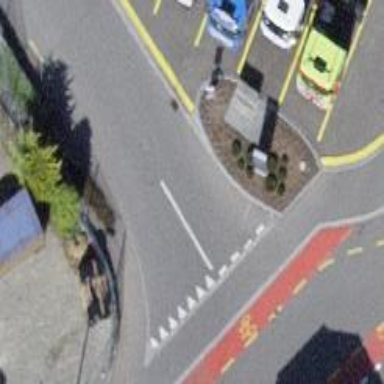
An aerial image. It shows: Uncontrolled zebra crossing on the road.